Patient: sex F, age 40
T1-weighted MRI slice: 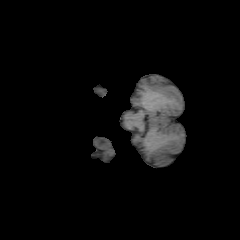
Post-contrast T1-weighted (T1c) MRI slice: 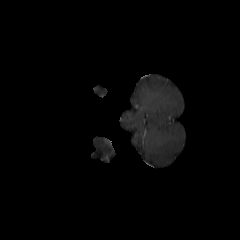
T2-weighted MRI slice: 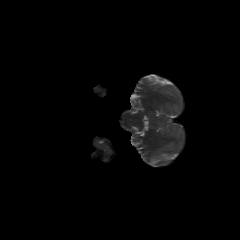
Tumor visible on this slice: no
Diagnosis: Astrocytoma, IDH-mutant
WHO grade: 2